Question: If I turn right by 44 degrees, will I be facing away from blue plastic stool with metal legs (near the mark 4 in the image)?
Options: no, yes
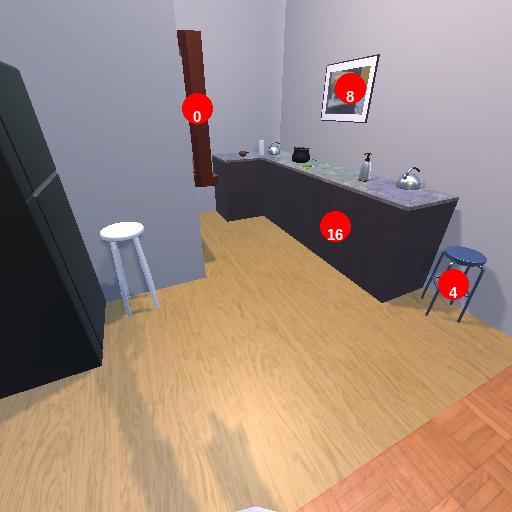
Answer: no